Field crop: maize
Growth stage: 1
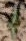
Species: atriplex